Question: I just started to continue development of a legacy iPad app that works and is in the store.
I noticed that the exception breakpoint in the project is not enabled. When I enable it, the app crashes on launch (device and simulator), but gives me no information in the output window, and only rather useless information in the thread view (see below)
I tried to fix it..
- -
My guess is, that something is broken in the Storyboard, since the App Delegates "did finish with launching... "method doesn't get reached.
Is there a way to further track down the crash? Without having the exception breakpoint enabled, the app works. But I would love to use the exception breakpoint.

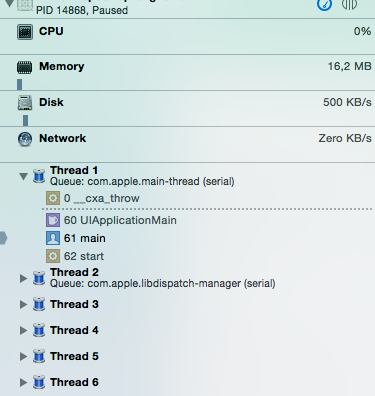
Answer: I had the same issue with one of my project I am working on.When you set an Exception Break point, you'll be setting the breakpoint for all kind of exceptions ( Objective - C and C++ exceptions ). If you go and edit the Exception Breakpoint, and set it to "Objective-C" you might stop getting the exceptions you're getting. Here are the steps to do it.
1. Right click on exception breakpoint.
2. Select the dropdown Exception type and select Objective-C
The exception which you are getting might be an C++ exception, for example NSURLSession gives C++ exception. Are you calling any service at the launch BTW. :) HTH :)